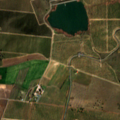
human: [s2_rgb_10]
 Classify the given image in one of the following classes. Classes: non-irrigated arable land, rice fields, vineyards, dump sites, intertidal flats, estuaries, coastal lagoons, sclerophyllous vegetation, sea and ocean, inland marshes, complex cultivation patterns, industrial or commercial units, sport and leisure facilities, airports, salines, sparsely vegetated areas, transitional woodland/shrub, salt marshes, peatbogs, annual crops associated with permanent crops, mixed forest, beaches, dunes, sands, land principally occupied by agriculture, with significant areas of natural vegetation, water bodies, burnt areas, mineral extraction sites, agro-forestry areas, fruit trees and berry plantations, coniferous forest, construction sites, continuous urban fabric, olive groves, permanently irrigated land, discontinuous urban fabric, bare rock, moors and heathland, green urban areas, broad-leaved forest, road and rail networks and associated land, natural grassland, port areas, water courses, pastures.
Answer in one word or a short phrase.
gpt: non-irrigated arable land, olive groves